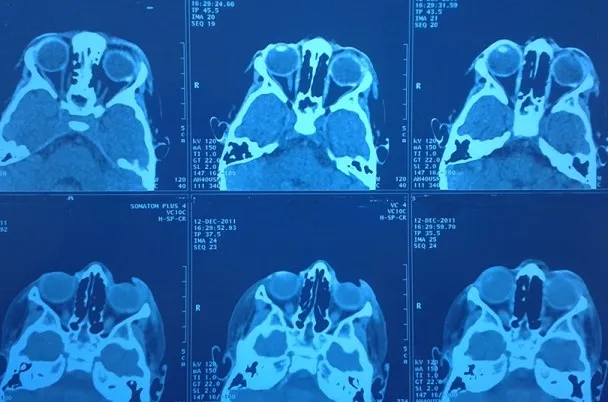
Cerebro-orbital scanner shows the left eye deformation.
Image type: radiology (ct)